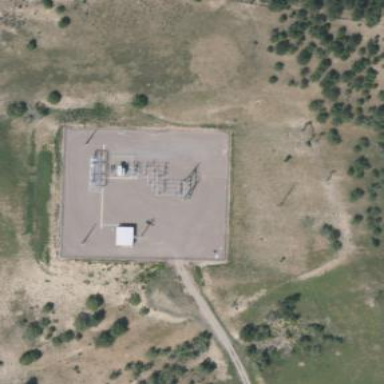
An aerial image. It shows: Substation enclosed by fence.